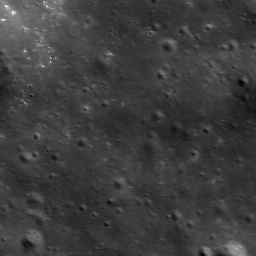
Host type: background_regolith
Lunar coordinates: latitude nan, longitude nan